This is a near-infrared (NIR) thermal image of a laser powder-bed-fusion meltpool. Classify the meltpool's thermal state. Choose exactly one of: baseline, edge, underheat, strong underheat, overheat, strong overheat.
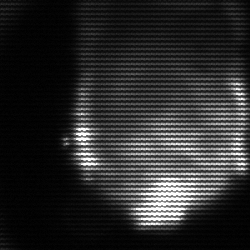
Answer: edge